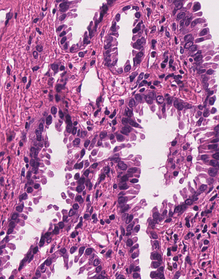
Tumor epithelial tissue: yes
Tumor-associated stroma tissue: yes
Normal tissue: no